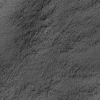
Atmospheric dust classification: not_dusty